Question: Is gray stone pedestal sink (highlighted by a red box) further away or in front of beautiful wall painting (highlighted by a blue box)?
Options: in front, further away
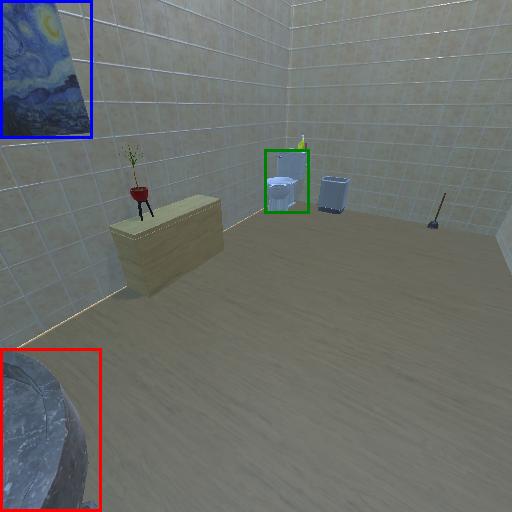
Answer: in front